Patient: sex F, age 51
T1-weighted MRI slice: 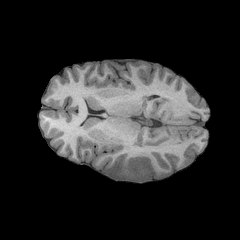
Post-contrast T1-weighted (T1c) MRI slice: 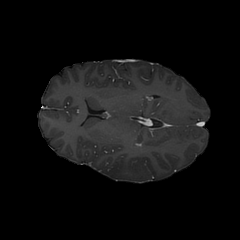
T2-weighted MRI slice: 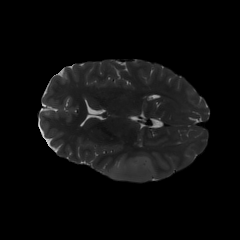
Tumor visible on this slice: yes
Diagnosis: Astrocytoma, IDH-wildtype
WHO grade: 3